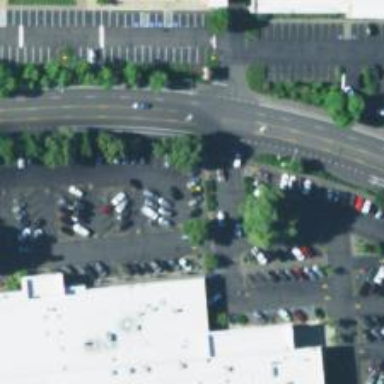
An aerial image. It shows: Parking space is available.